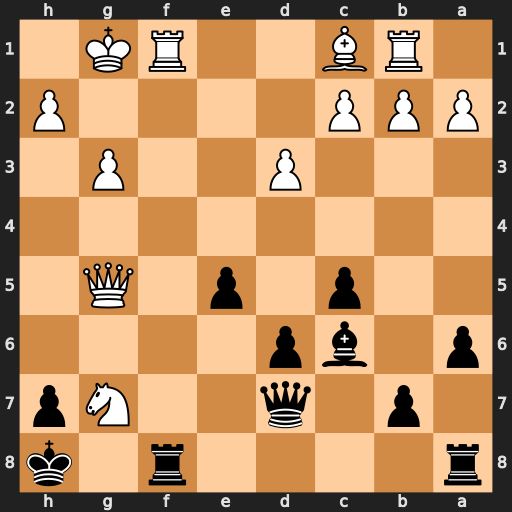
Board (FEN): r4r1k/1p1q2Np/p1bp4/2p1p1Q1/8/3P2P1/PPP4P/1RB2RK1
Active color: b
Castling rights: -
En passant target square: -
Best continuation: Qh3 Rf2 Rxf2 Kxf2 Rf8+ Ke1 Qf1+ Kd2 b5